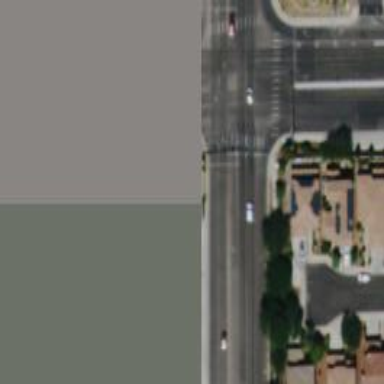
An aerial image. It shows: Solid stop line on the road.